Brain MRI, t1w sequence, axial 2D slice.
Patient: age 42, sex M, weight 78 kg, height 1.78 m
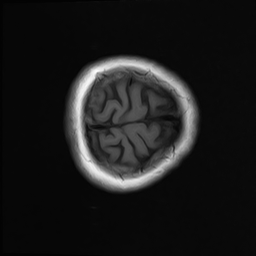